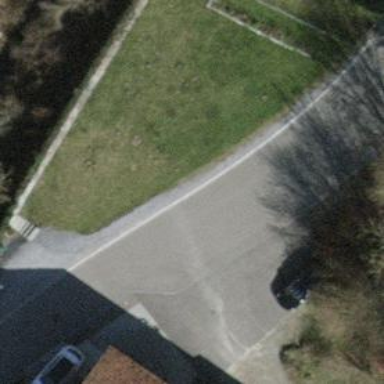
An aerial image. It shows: Passing place on the road.